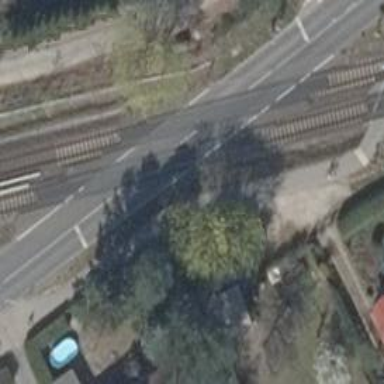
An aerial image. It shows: Railway level crossing.